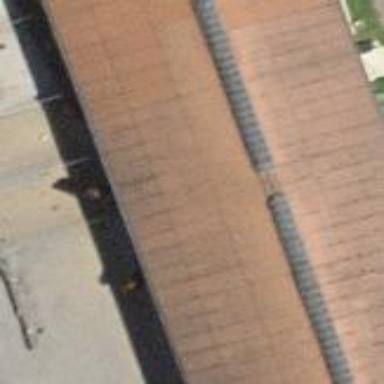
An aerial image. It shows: Stable building with gabled roof.